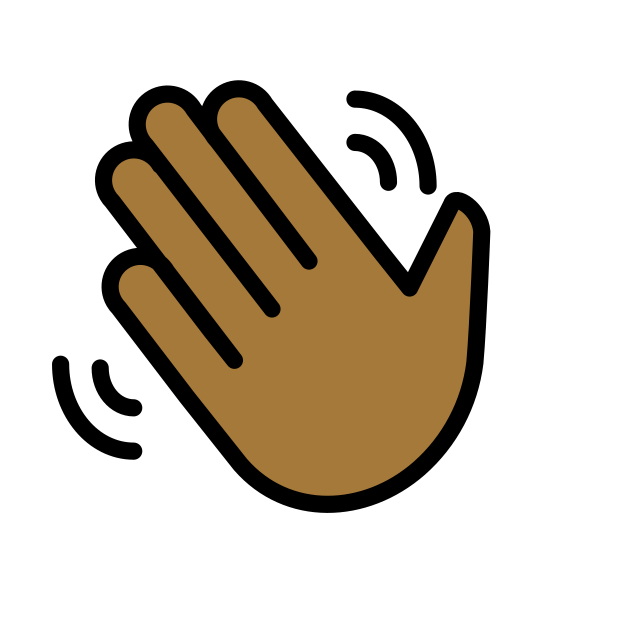
waving hand: medium-dark skin tone